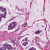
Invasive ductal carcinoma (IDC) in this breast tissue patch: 1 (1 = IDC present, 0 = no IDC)